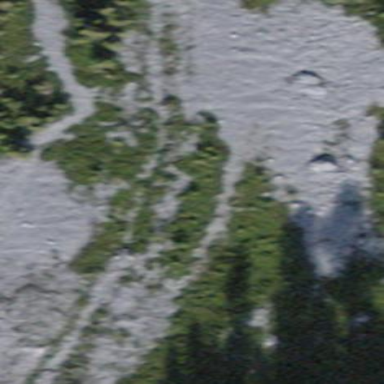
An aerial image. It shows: Natural scree.